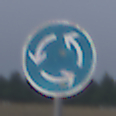
Verkehrszeichen: Kreisverkehr
Umgebung: Outdoor, Nature
Tageszeit: SunriseSunset
Wetter: Overcast
Licht: Natural
Jahreszeit: NotSpecified
Kontrast: LowContrast